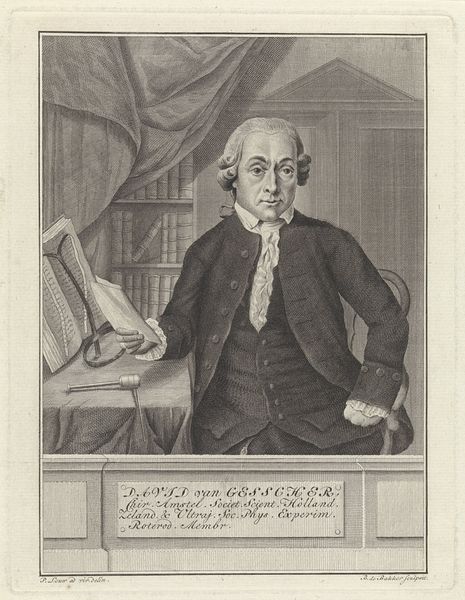
Titel: Portret van geneesheer en lector in chirurgie David van Gesscher
Künstler: Barent de Bakker
Standort: Amsterdam
Institution: Rijksmuseum
Schlagwörter: mann, stuhl, zimmer, barock, porträt, mantel, england, perücke, schrift, sitz, buch, schraffur, arzt, bibliothek, sir, kupferdruck, mante, experte